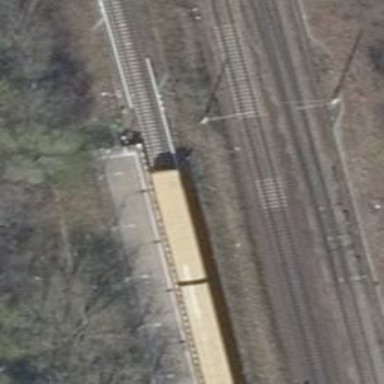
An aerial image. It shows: Close-up of railway platform edge.